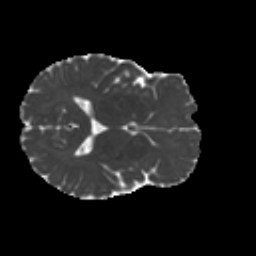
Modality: MD
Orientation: axial
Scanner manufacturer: siemens
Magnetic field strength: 3 T
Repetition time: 4.16 s
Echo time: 0.0806 s